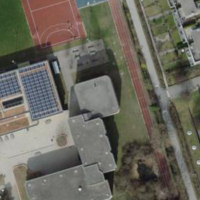
EUNIS habitat code: 54
Species observed at this site:
Lythrum salicaria
Euonymus europaeus
Medicago sativa
Corylus avellana